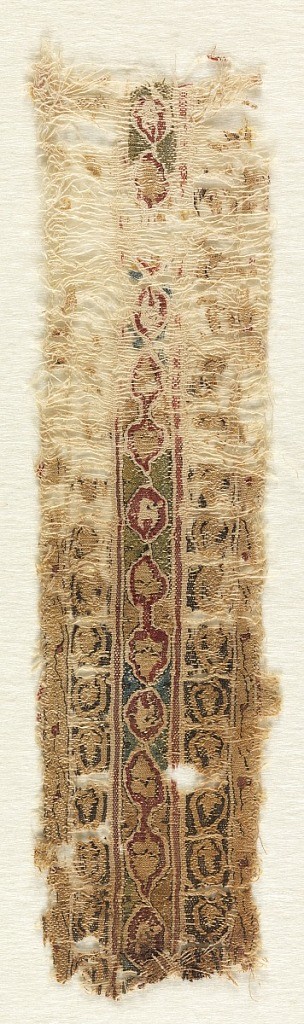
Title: Tiraz tapestry fragments
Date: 10th–12th century
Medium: linen, silk Technique: tapestry weave
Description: Two fragments of a tapestry woven band with birds and flowers in medallions in polychrome silk. Tapestry weave, single warps, eccentric wefts, slits and double sided. Poor condition with many wefts missing.